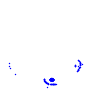
Particle: kaon